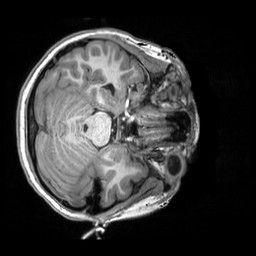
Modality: T1w
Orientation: axial